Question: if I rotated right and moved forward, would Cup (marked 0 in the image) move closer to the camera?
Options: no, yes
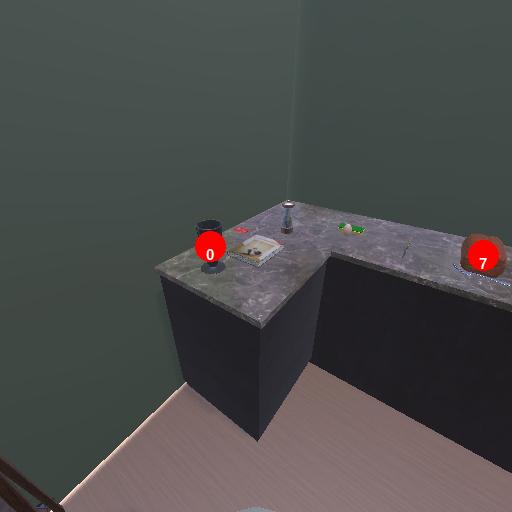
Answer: no